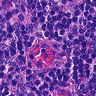
Metastatic tissue present: no